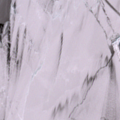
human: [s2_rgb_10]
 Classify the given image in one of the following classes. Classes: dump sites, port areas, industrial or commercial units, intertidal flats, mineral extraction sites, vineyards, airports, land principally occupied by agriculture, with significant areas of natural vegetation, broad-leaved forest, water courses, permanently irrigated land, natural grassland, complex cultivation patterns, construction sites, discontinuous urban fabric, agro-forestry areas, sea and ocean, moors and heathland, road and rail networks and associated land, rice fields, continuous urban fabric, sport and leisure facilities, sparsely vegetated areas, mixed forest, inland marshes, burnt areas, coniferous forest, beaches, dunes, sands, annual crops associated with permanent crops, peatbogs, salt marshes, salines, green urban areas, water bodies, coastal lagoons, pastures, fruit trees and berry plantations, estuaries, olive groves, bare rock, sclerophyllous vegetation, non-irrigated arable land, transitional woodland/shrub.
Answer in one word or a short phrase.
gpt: mixed forest, sea and ocean